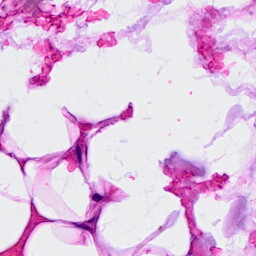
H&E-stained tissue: Breast